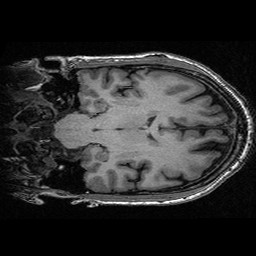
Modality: T1w
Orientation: coronal
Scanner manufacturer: ge
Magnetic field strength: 3 T
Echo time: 0.00318 s